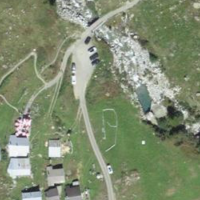
EUNIS habitat code: 23
Species observed at this site:
Arcyptera fusca
Leontopodium nivale